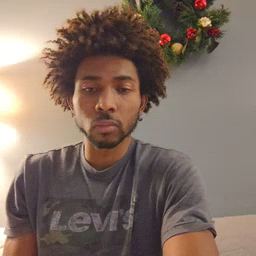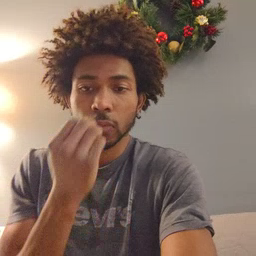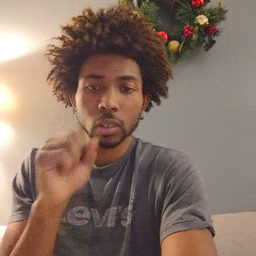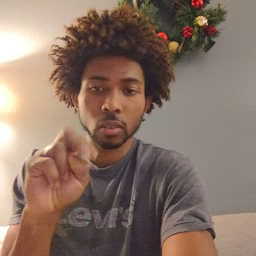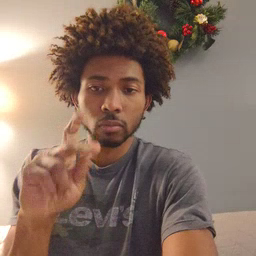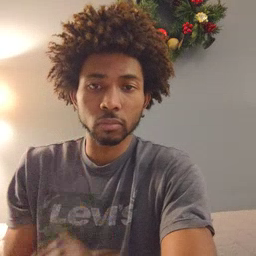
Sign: snack